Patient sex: F
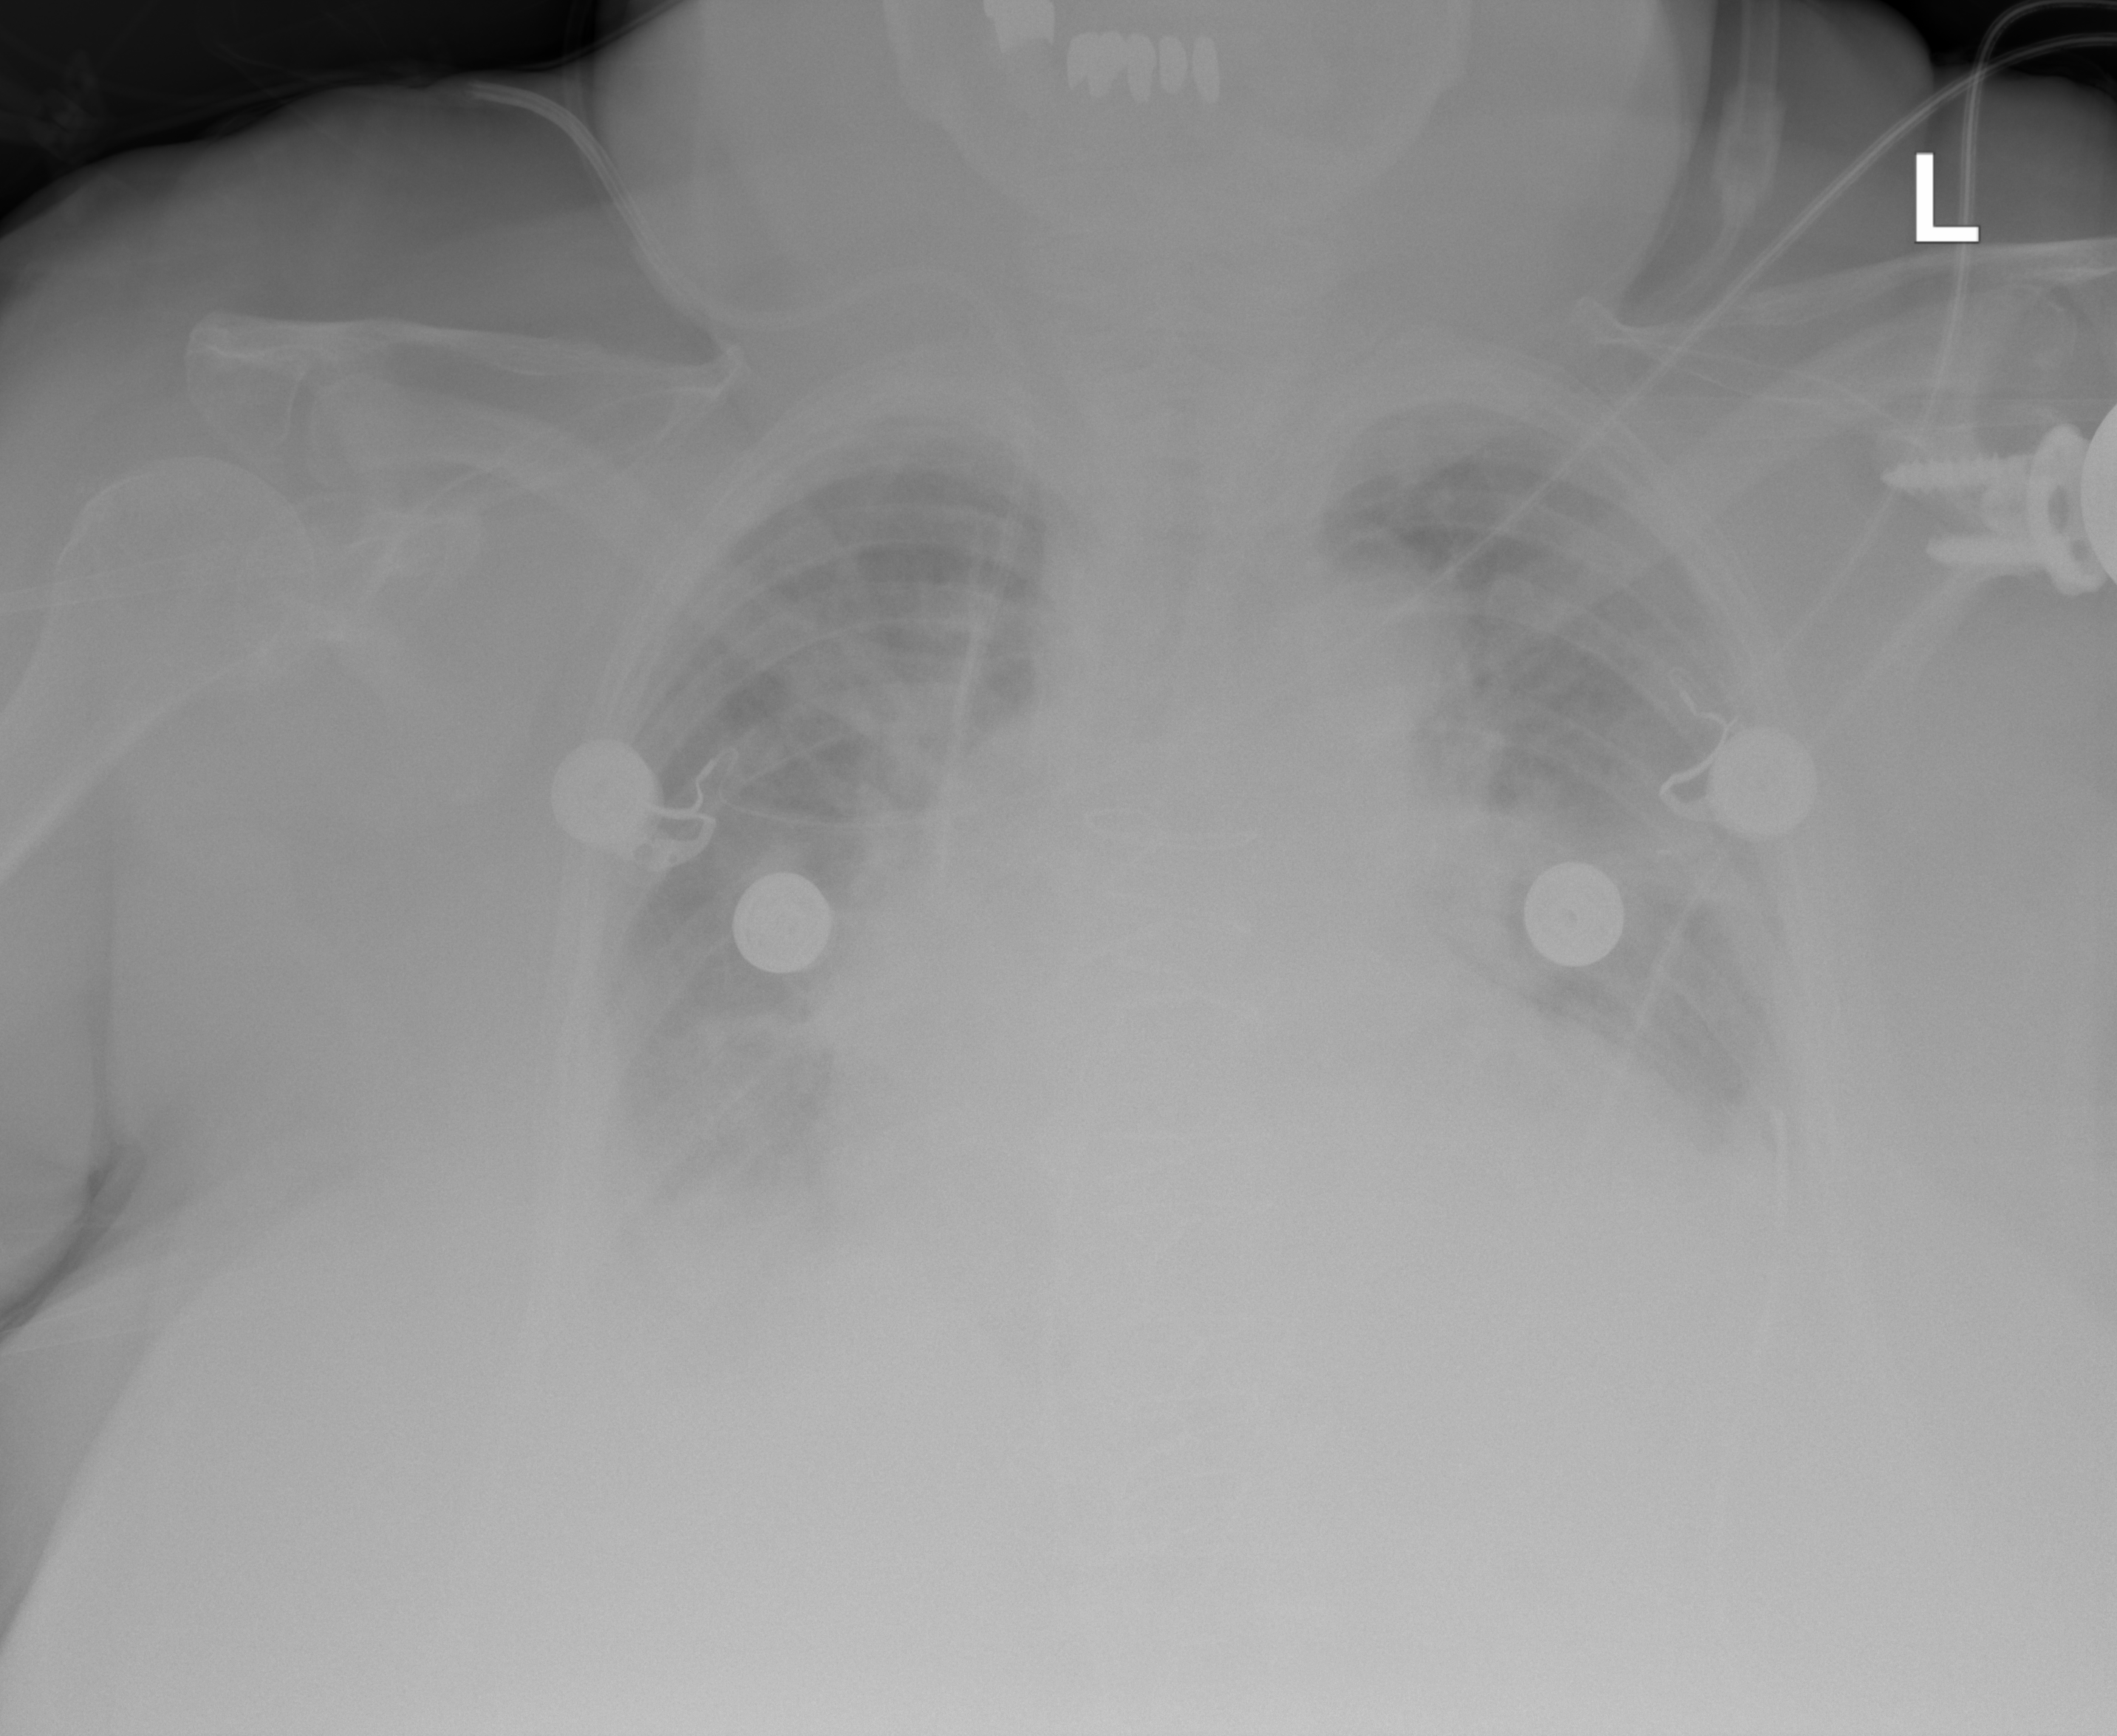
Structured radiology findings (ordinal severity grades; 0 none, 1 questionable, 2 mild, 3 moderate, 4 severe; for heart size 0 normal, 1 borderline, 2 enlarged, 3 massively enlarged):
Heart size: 0
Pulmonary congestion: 3
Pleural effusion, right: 2
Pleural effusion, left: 1
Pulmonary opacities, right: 2
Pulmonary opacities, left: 2
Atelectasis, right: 2
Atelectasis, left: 2